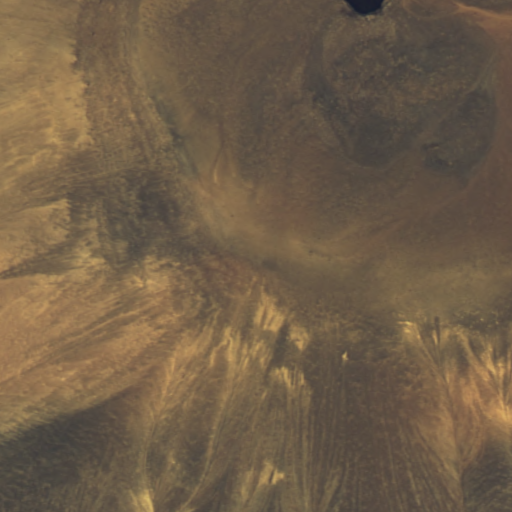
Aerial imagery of mountain in Hawaii named Pu‘uwaiau containing only unknown